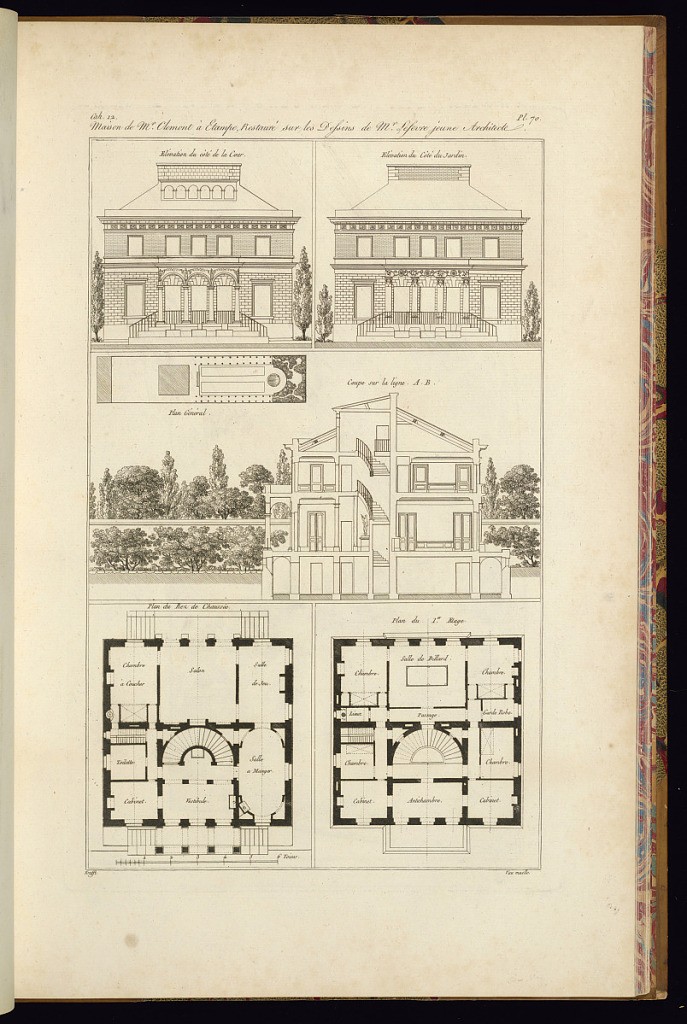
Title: Maison de Mr. Clemont à Etampe, Restauré sur les Dessins de Mr. Lefevre jeune Architecte
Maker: Jean-Charles Krafft, French, 1764 - 1833
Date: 1812
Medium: Etching and engraving on paper
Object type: Print
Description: An architectural print with two exterior elevations, an interior sectional view, two floorplans, and a general plan for a house featuring friezes, columns, telamons (atlantids), and rosettes. The plate is titled, numbered, and signed.